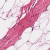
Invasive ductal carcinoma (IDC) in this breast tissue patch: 0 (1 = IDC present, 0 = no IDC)